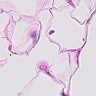
Metastatic tissue present: no